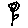
Label: flower